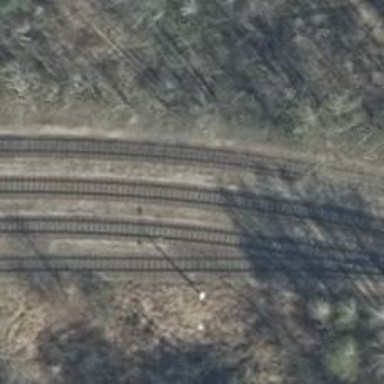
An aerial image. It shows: Railway spur service.